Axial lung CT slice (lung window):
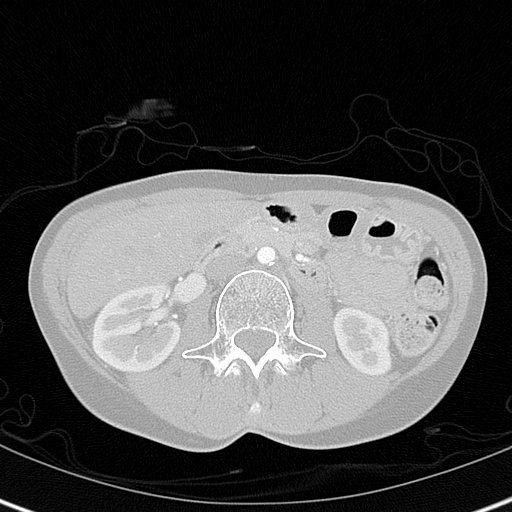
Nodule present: no